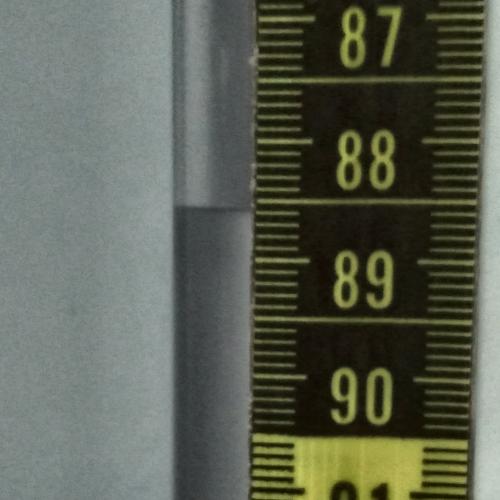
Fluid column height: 88.6 cm